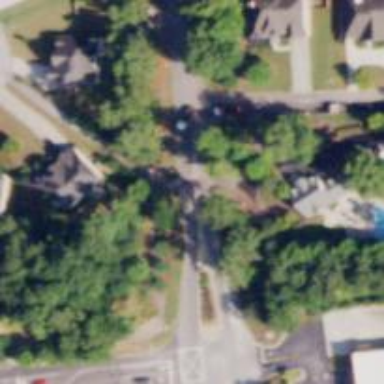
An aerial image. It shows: Marked crossing on the road.